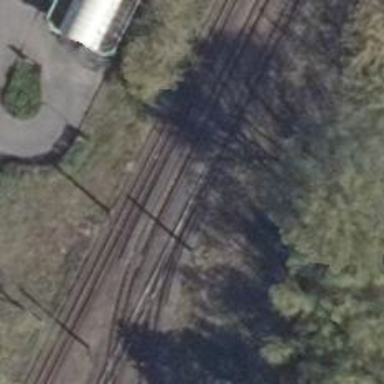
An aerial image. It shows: Railway switch with the turnout on the left side.